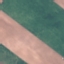
Land use / land cover class: AnnualCrop